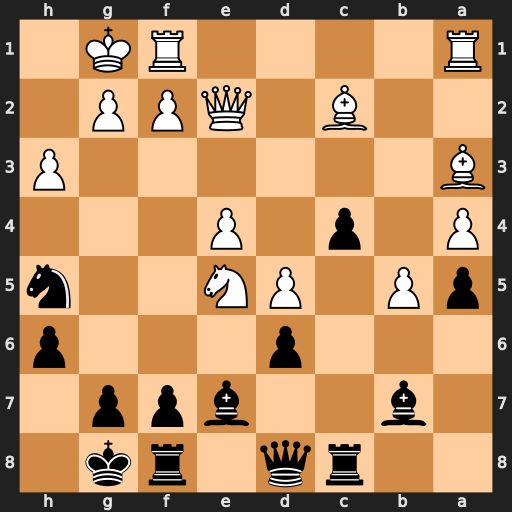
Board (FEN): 2rq1rk1/1b2bpp1/3p3p/pP1PN2n/P1p1P3/B6P/2B1QPP1/R4RK1
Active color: b
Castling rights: -
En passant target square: -
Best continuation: Nf4 Qf3 dxe5